Aerial crown-view tile of a tropical tree (Barro Colorado Island, Panama), acquired 20240813:
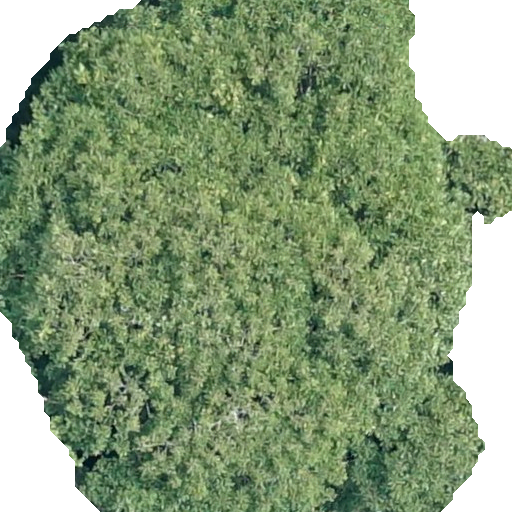
Species: Dipteryx oleifera
GBIF accepted scientific name: Dipteryx oleifera
Crown area: 389.118 m²